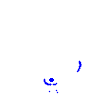
Particle: kaon